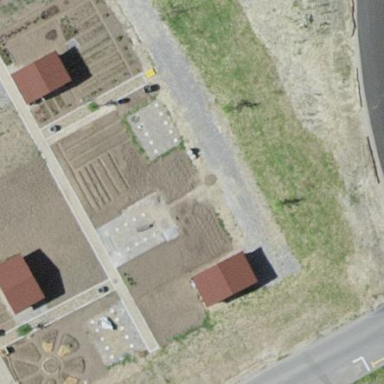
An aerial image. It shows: Plot within allotments.